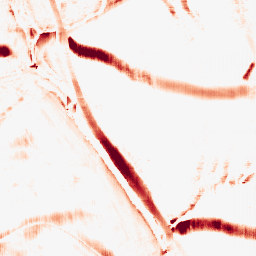
Category: morphological
Decomposition family: morphological_rect
Decomposition parameters: operation: opening
width: 10
height: 20
Upsampling method: fft_zeropad
Upsampling parameters: scale: 4
Upsampling scale: 4